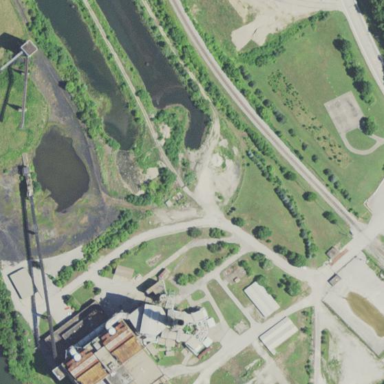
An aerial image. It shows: Industrial area with coal-fired plant.